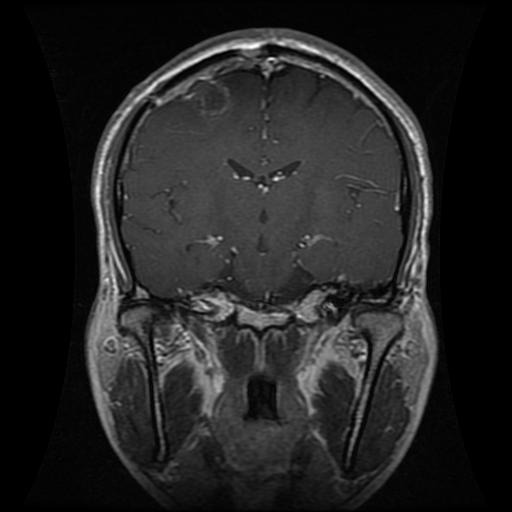
Label: glioma